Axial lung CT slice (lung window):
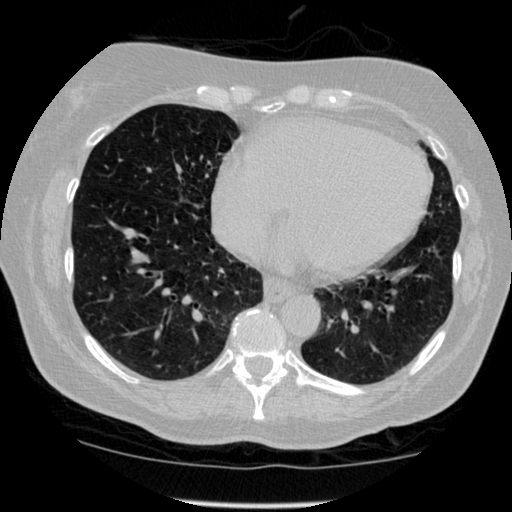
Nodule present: no